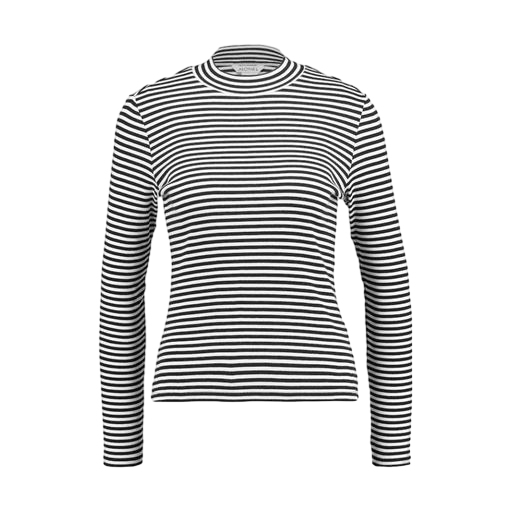
black striped long-sleeve t-shirt, white long-sleeved striped top, high-neck ribbed-jersey t-shirt, white background